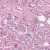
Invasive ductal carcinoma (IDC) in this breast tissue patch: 1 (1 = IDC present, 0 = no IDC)